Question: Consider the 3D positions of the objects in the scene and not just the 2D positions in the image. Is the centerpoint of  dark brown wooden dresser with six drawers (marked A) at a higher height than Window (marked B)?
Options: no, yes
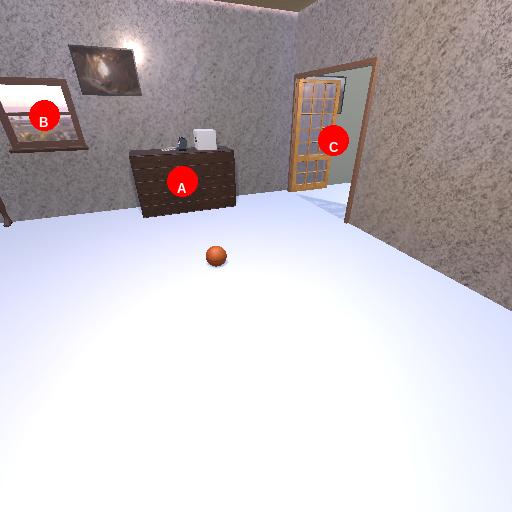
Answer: no